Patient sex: M
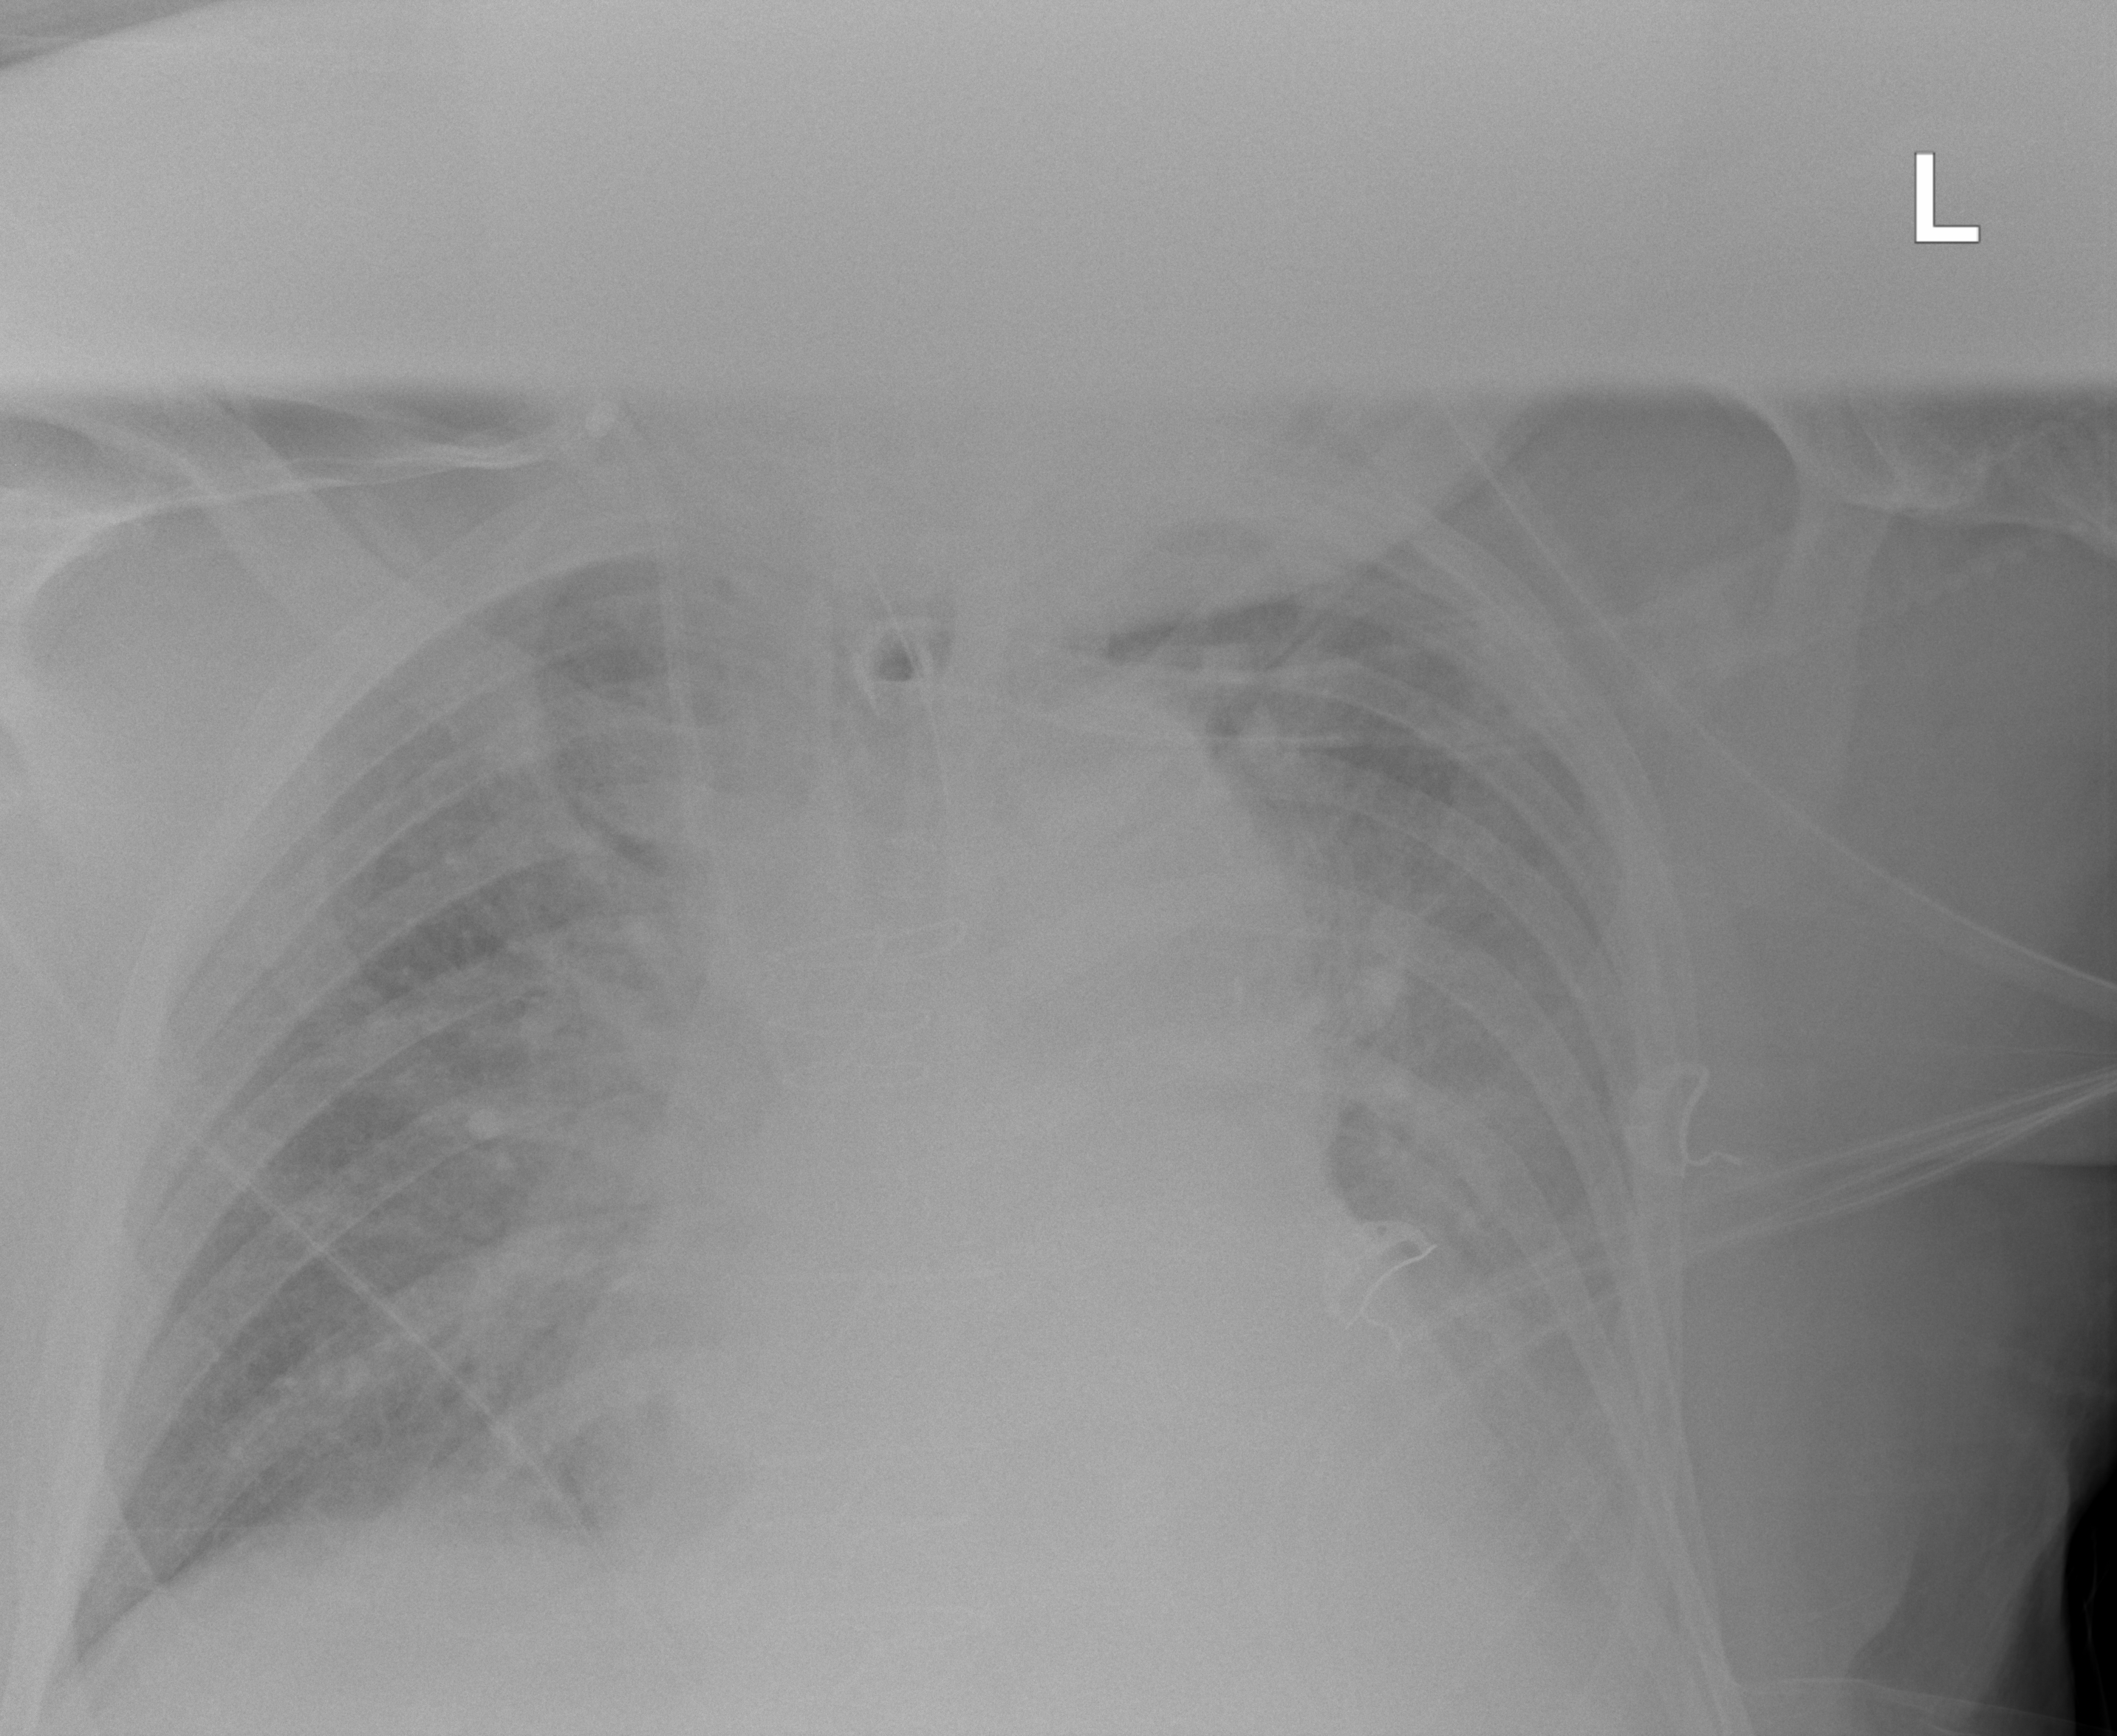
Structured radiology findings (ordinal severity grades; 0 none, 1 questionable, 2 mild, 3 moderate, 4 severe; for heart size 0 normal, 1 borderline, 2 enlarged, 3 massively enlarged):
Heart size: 2
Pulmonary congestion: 3
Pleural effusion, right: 0
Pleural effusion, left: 3
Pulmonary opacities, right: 2
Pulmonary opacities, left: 2
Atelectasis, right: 2
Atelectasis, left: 2